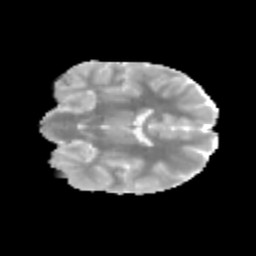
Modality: MD
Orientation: coronal
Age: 11
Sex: male
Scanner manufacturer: siemens
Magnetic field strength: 3 T
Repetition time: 3.8 s
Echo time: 0.07 s